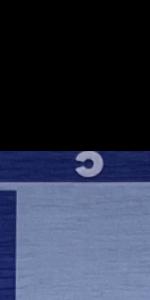
Label: Empty